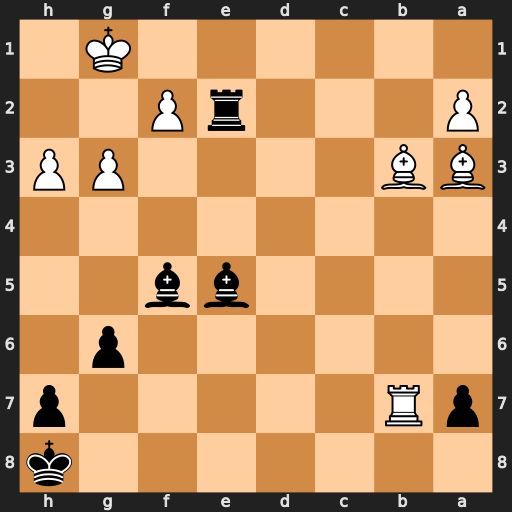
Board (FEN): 7k/pR5p/6p1/4bb2/8/BB4PP/P3rP2/6K1
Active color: b
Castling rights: -
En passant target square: -
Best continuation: Re1+ Kg2 Be4+ f3 Bxb7